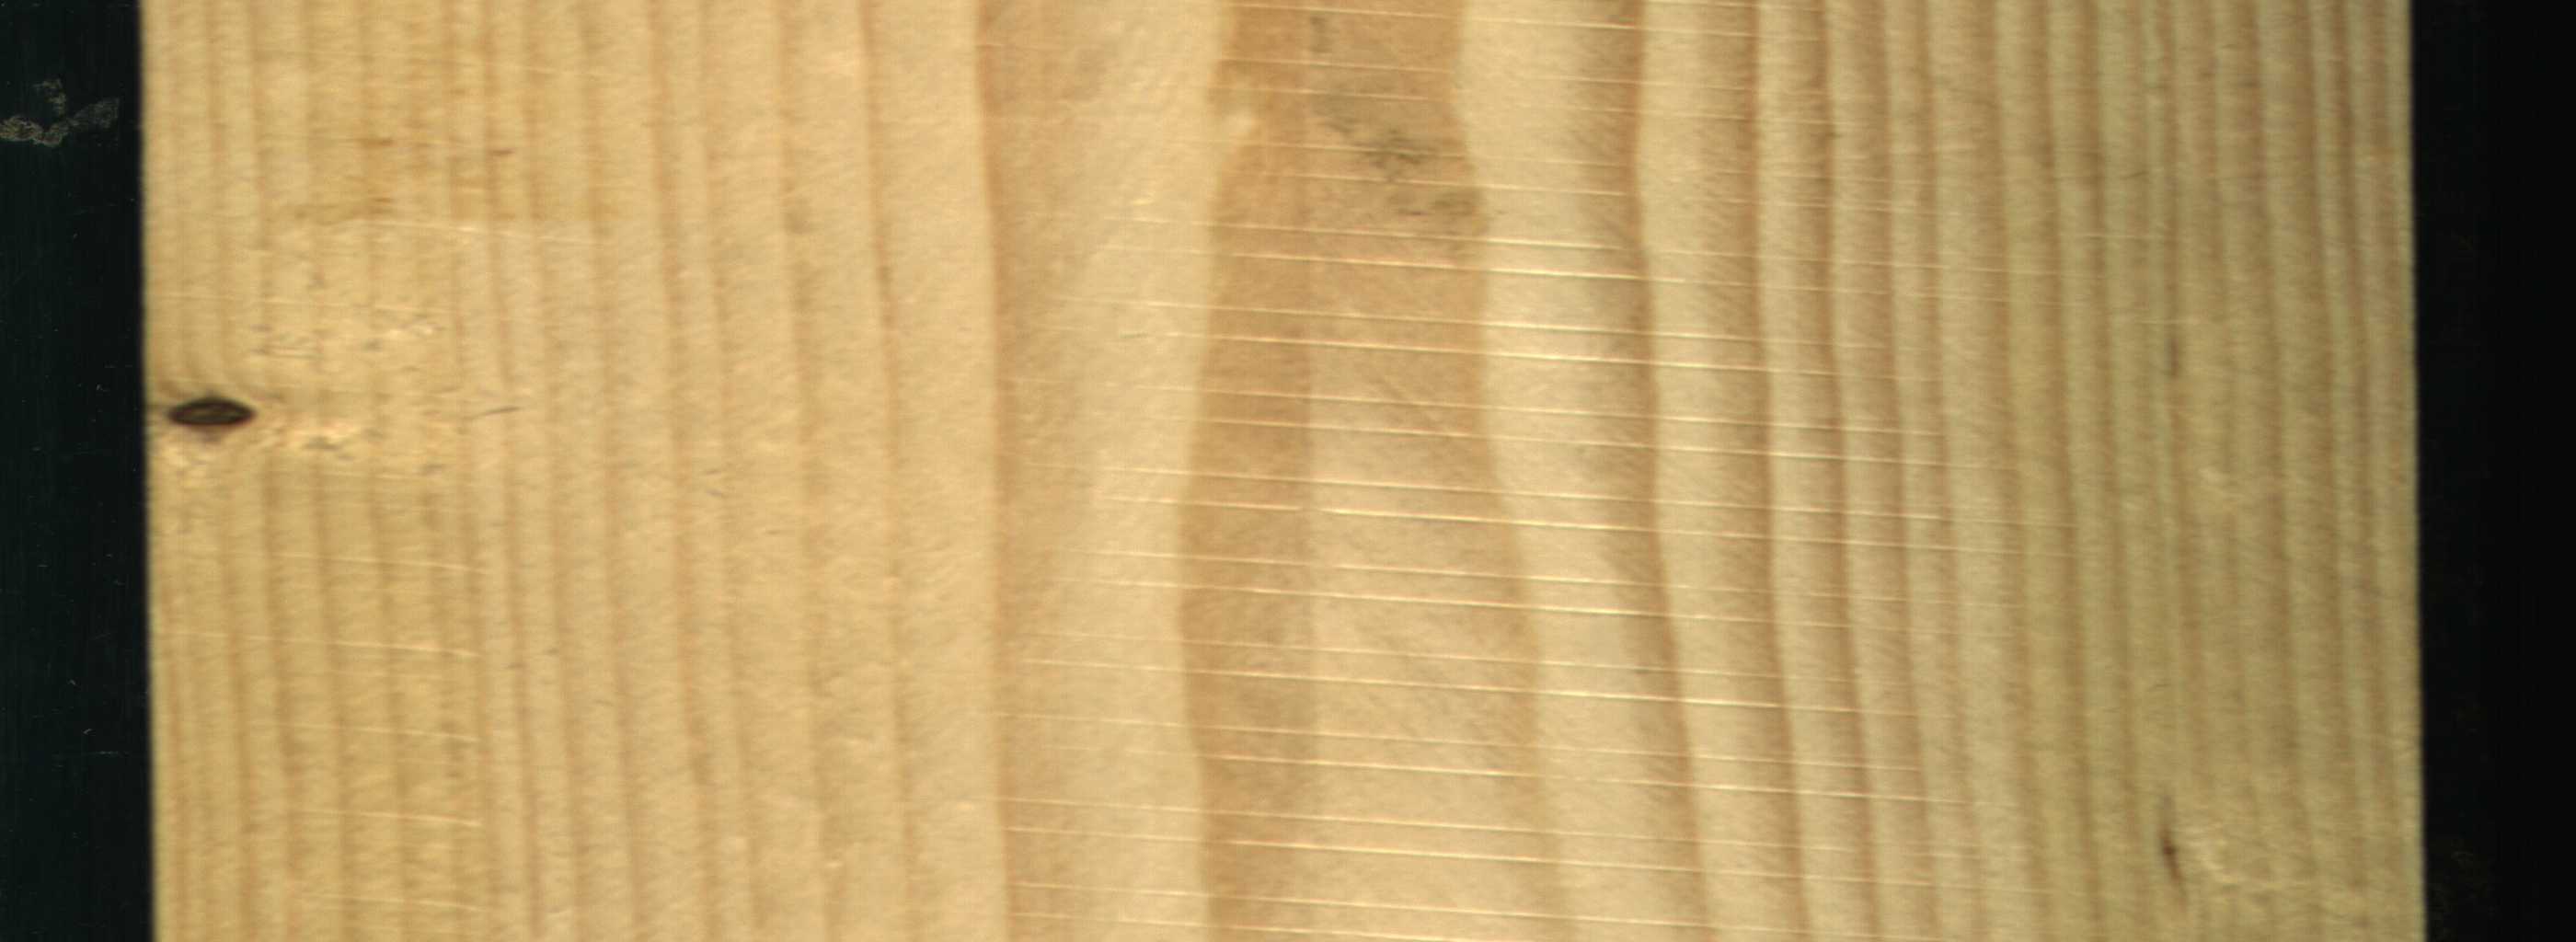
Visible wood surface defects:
Dead_Knot